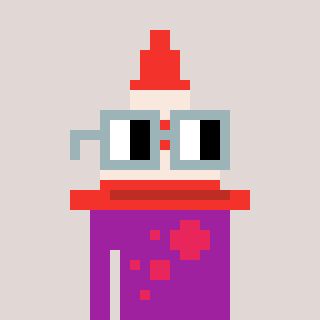
a pixel art character with square dark gray glasses, a cone-shaped head and a magenta-colored body on a warm background